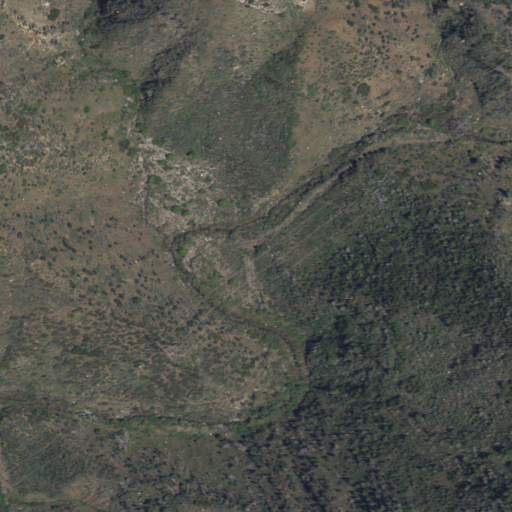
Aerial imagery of valley in California named Lonetree Canyon containing shrub, grassland, and open development